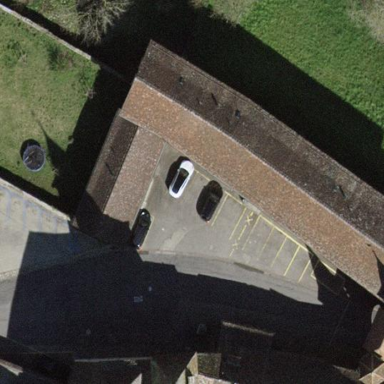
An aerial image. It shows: Historic building.